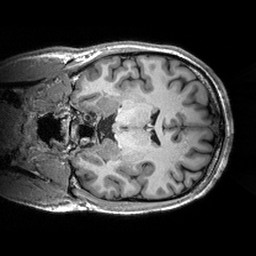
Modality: T1w
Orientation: coronal
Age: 28
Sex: male
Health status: healthy
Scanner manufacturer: siemens
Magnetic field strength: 3 T
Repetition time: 2.53 s
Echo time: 0.00288 s